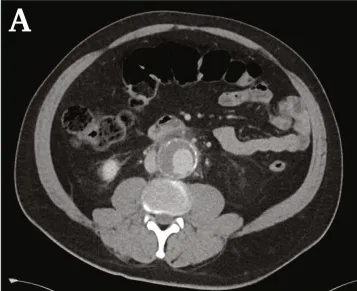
Computed tomography (CT) in axial.
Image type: radiology (ct)